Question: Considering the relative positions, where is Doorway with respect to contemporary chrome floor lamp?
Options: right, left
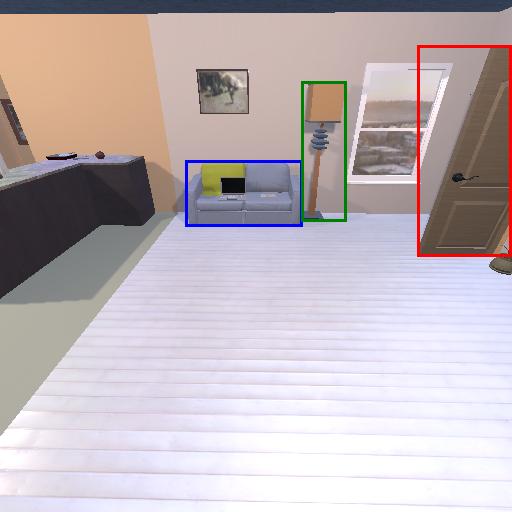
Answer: right